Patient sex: F
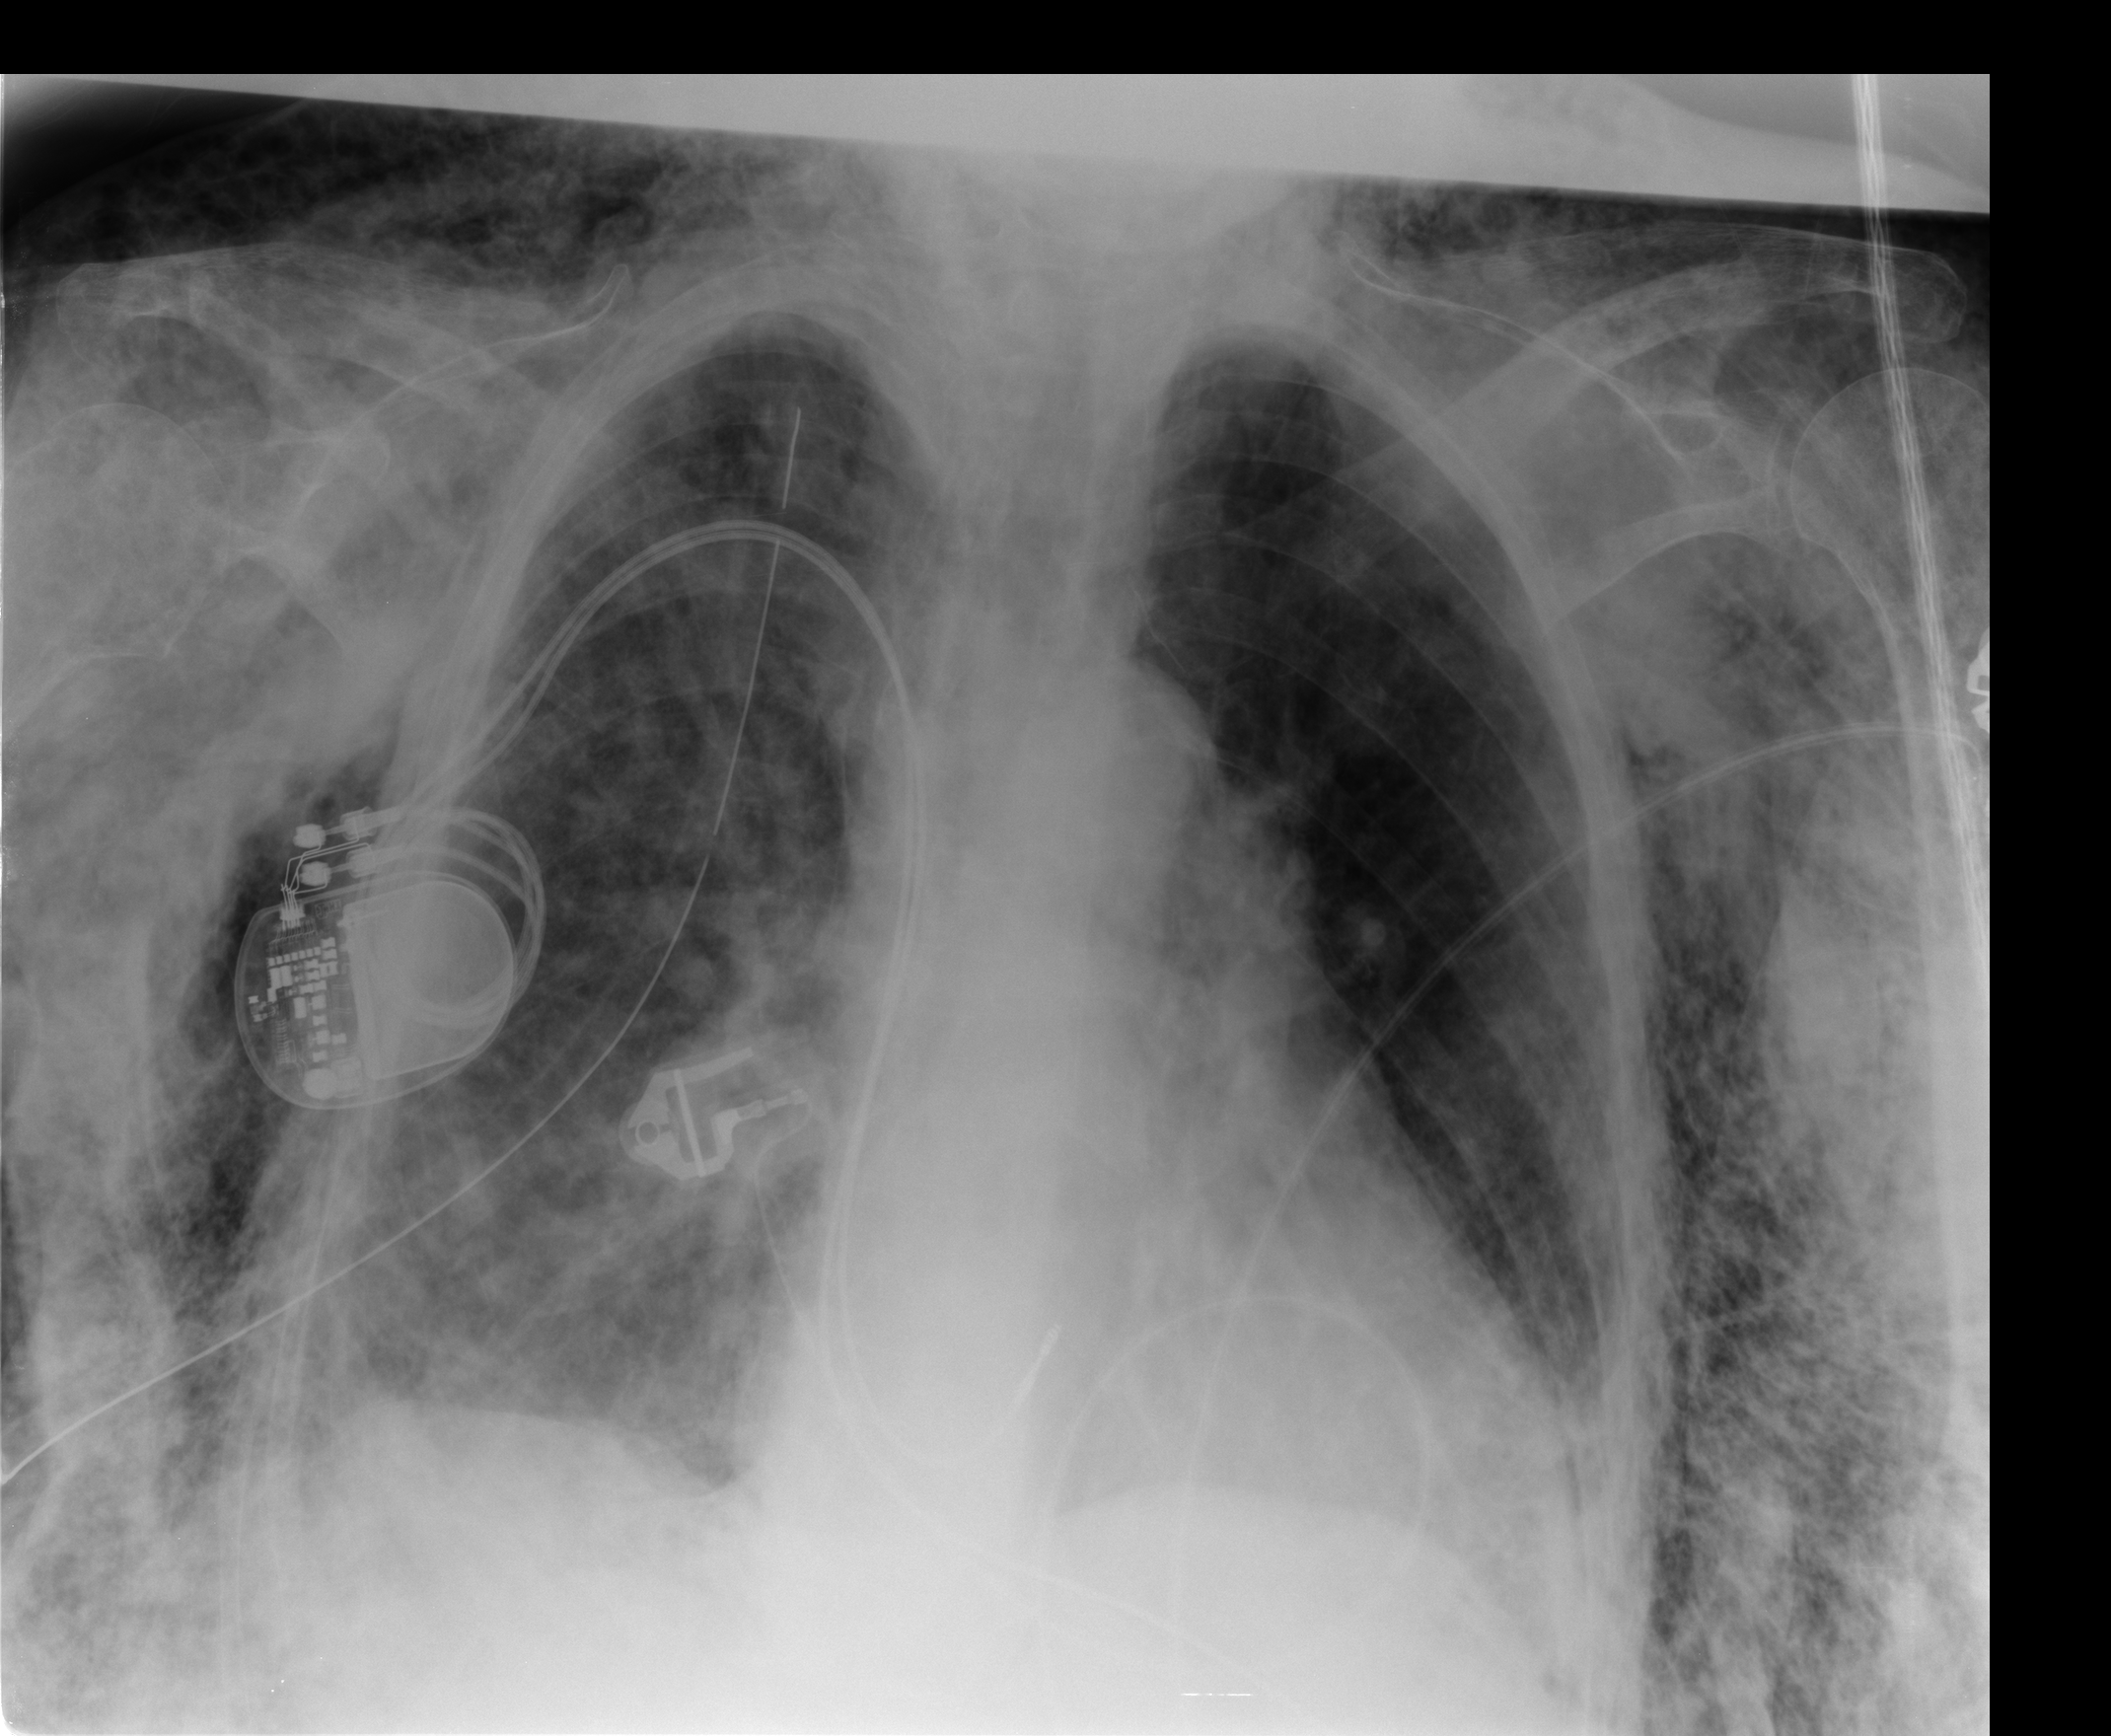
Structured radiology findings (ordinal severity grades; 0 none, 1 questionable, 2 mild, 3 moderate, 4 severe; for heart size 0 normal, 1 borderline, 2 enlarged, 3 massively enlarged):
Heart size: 2
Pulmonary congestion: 0
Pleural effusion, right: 0
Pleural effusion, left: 0
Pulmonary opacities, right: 2
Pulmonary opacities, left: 1
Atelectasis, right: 2
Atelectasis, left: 2